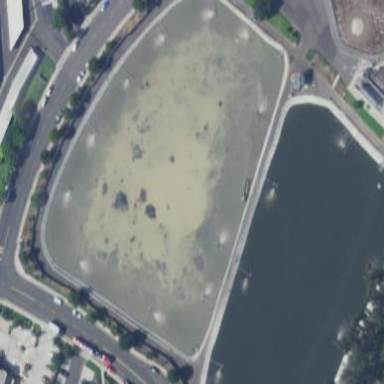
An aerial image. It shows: Sewage reservoir surrounded by water.